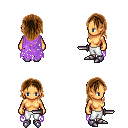
a pixel art fantasy rpg character, female body template, human, tanned skin, maroon tattered cape, white pants, brown long hairstyle, metal boots, dagger, four views (front, back, left, right), 2x2 character sprite sheet, small pixel art, hard edges, no anti-aliasing